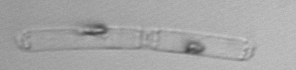
Label: Cerataulina_pelagica